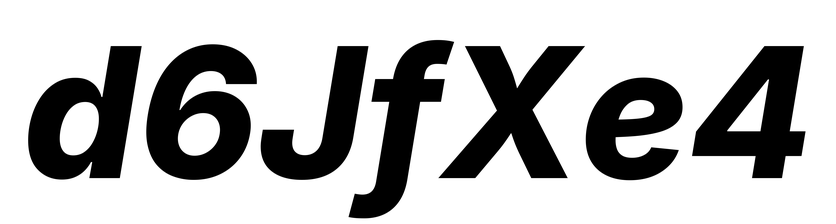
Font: Inter-Italic_ExtraBold_Italic